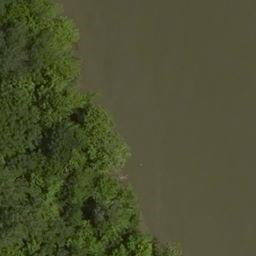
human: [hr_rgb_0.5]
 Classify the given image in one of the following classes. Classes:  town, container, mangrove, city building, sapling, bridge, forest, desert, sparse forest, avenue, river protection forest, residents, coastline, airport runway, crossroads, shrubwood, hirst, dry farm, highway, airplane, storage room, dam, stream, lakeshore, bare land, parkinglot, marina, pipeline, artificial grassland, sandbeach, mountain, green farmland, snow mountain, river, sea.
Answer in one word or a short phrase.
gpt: river protection forest